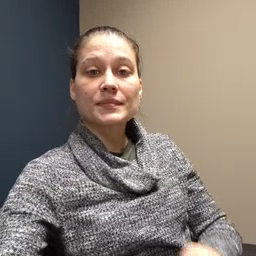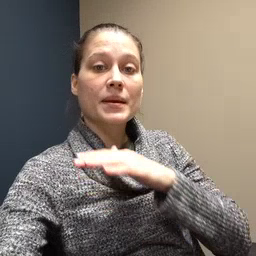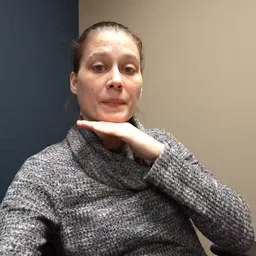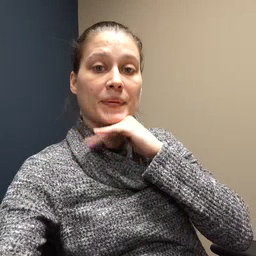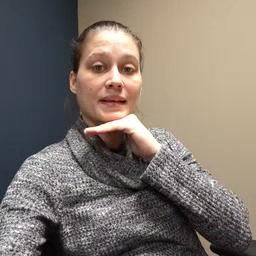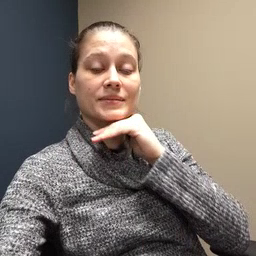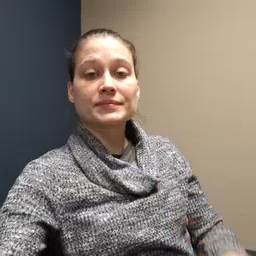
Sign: pig